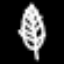
Label: leaf